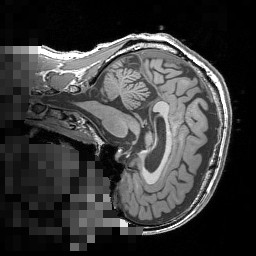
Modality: T1w
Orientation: sagittal
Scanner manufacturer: siemens
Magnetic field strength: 3 T
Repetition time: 1.5 s
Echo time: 0.00291 s